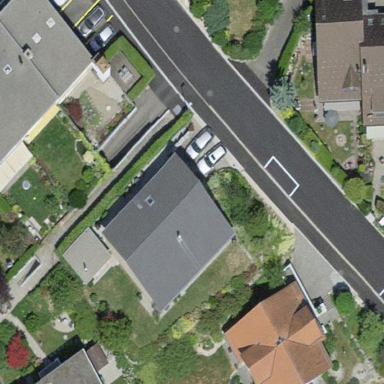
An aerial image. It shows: Detached building.